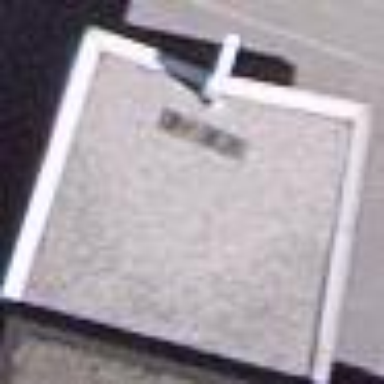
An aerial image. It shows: View of roof of building.